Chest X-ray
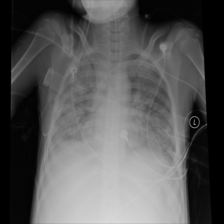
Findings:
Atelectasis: negative
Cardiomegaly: negative
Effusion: negative
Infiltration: positive
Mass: negative
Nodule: negative
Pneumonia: negative
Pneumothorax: negative
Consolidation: negative
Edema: negative
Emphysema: negative
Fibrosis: negative
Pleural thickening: negative
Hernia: negative